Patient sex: F
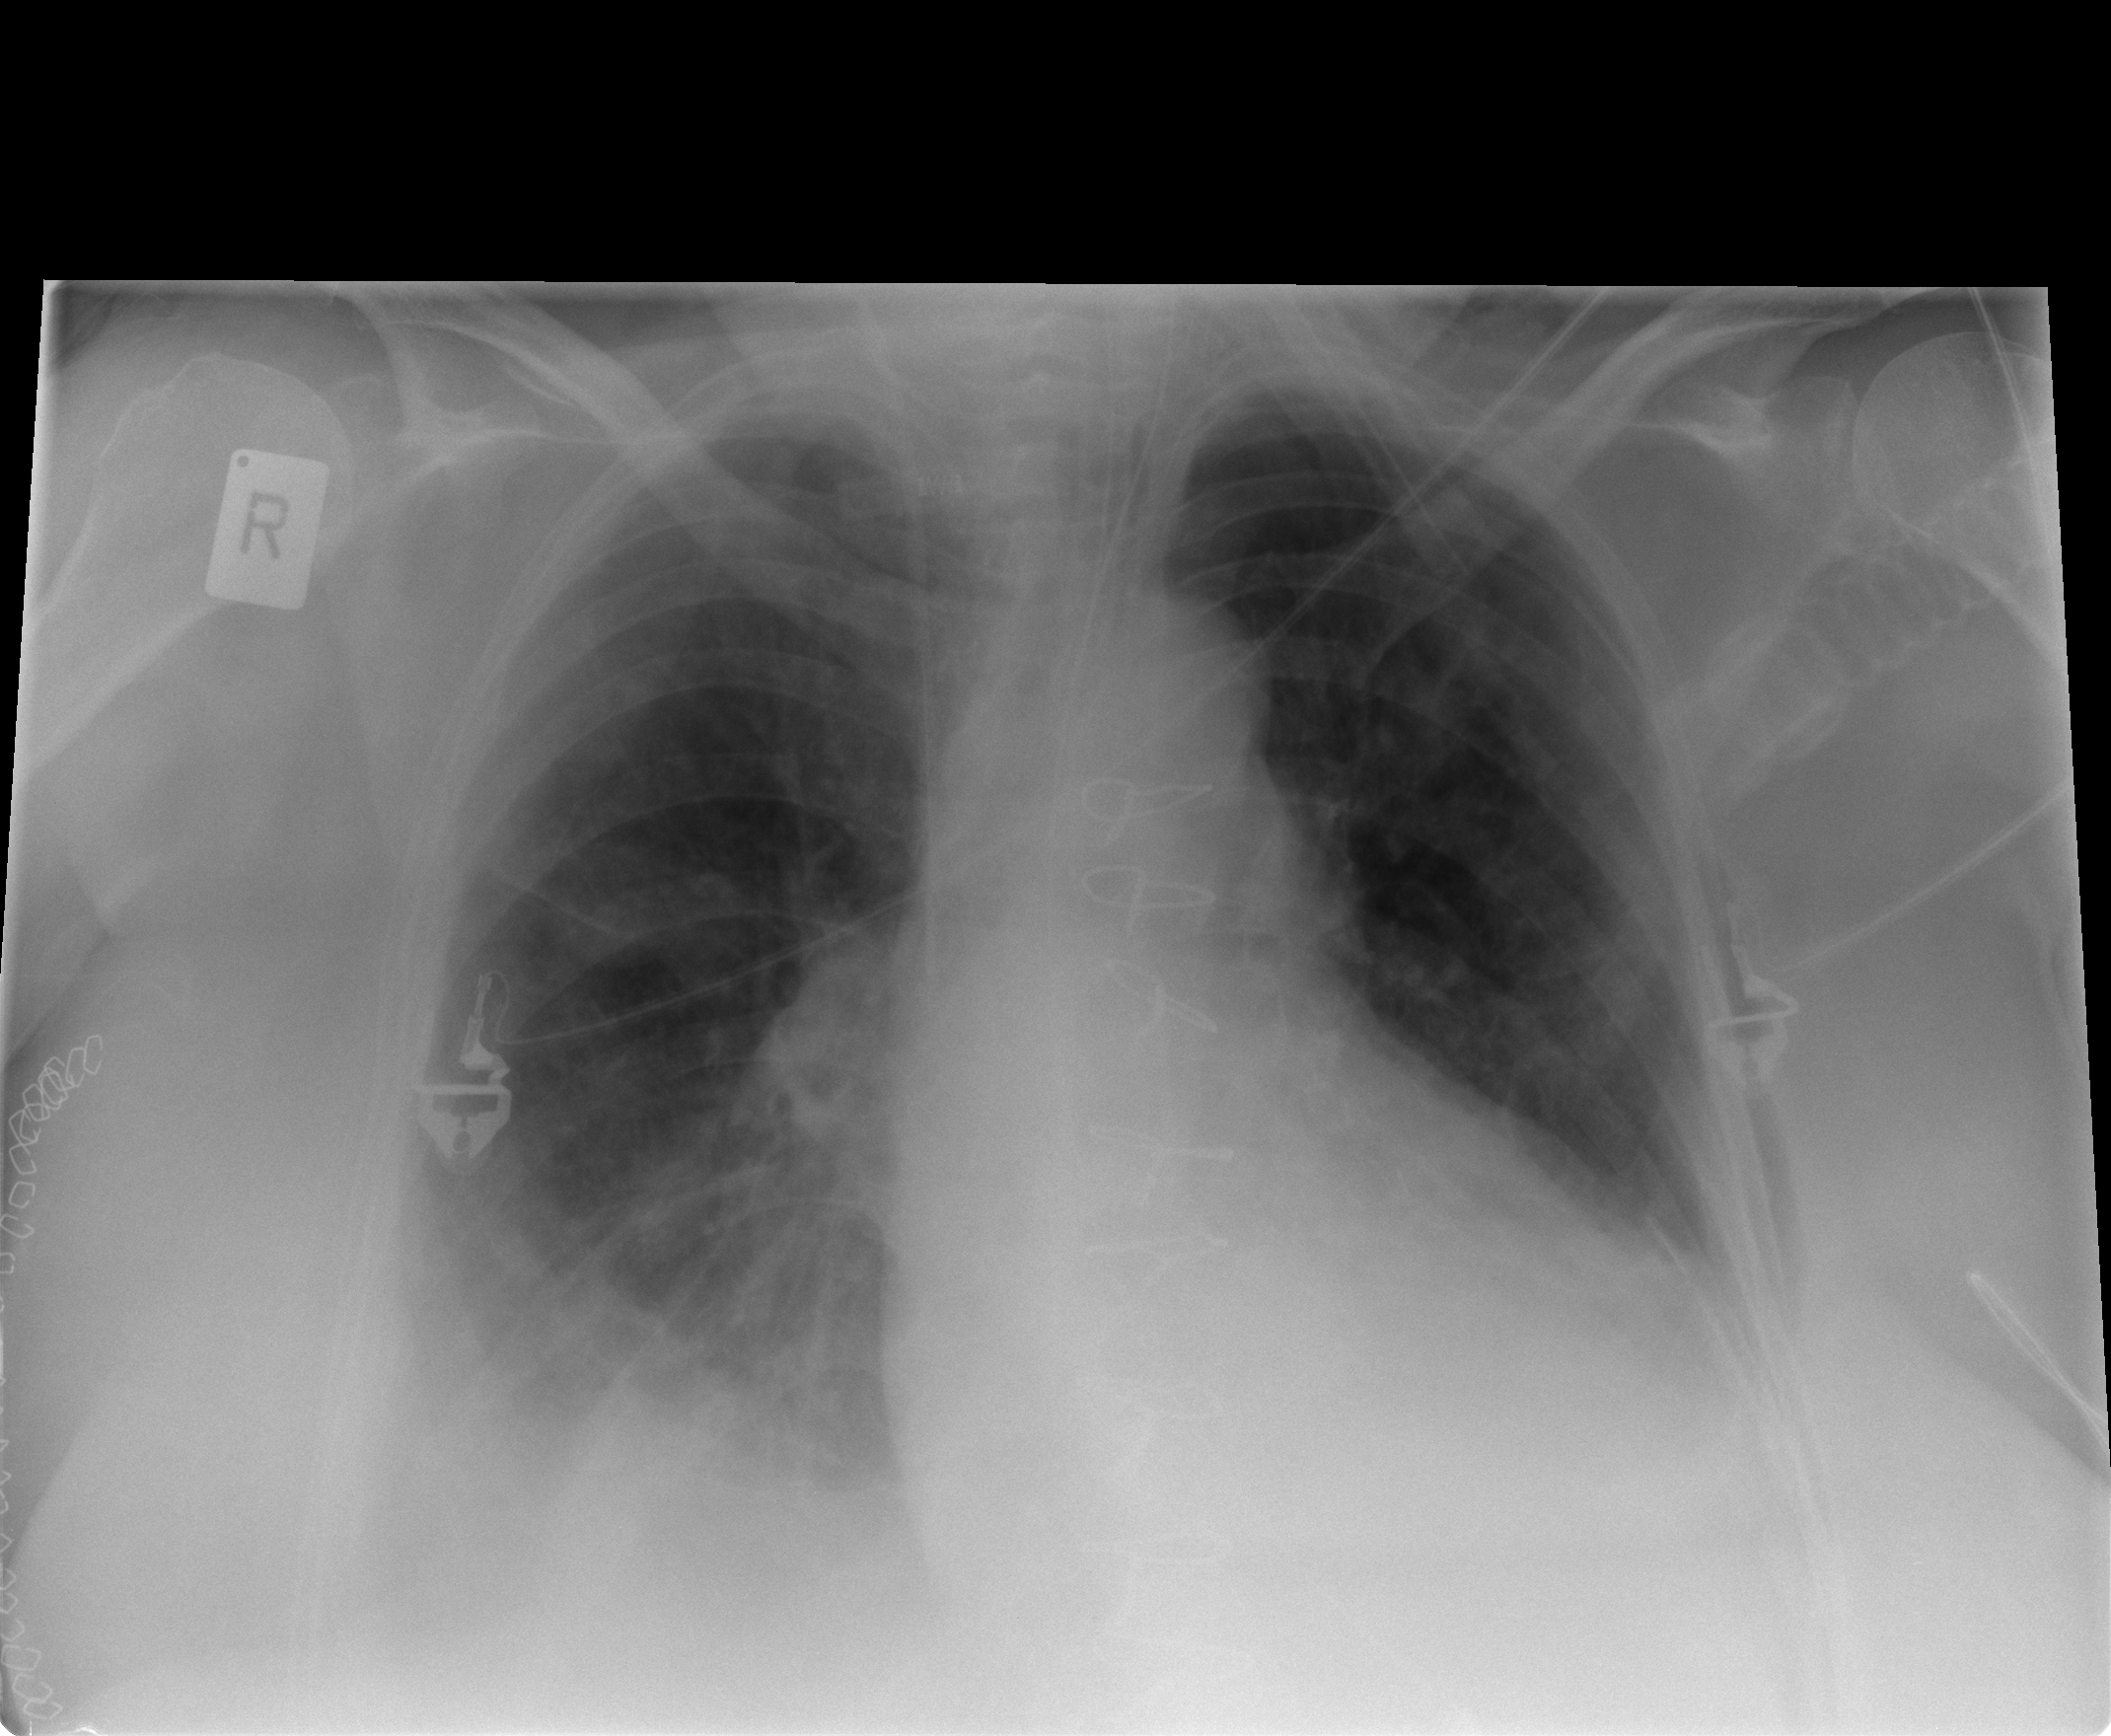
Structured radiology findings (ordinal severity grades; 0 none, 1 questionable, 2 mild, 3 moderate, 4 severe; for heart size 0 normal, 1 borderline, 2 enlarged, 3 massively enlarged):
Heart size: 2
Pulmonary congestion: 0
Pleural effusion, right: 3
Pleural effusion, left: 2
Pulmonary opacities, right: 2
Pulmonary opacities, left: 0
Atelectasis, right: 3
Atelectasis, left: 2